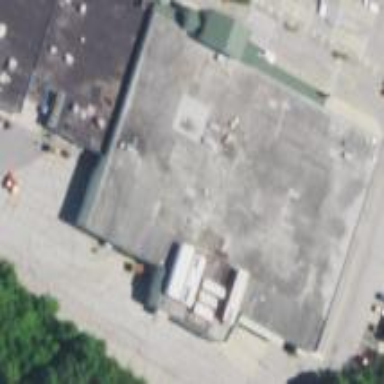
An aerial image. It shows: Supermarket located in building.